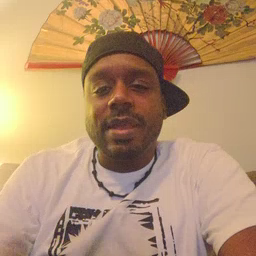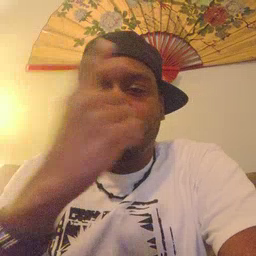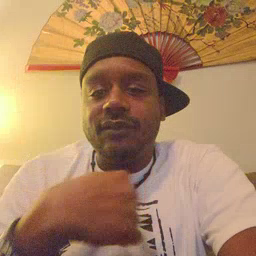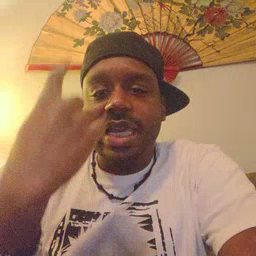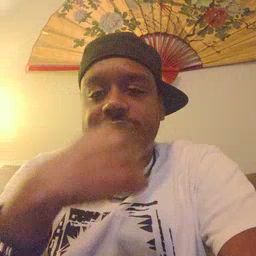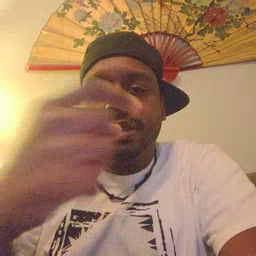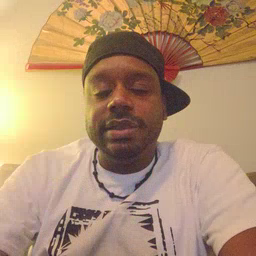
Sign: face